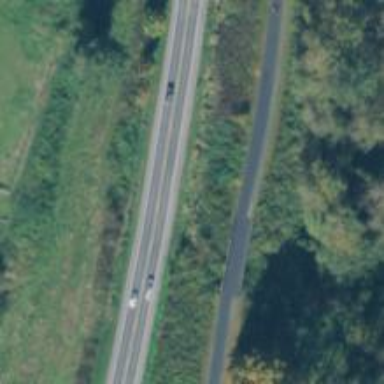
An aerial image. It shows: Asphalt cycleway on bridge. The cycleway is built on abandoned railway track.